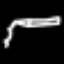
Label: pencil